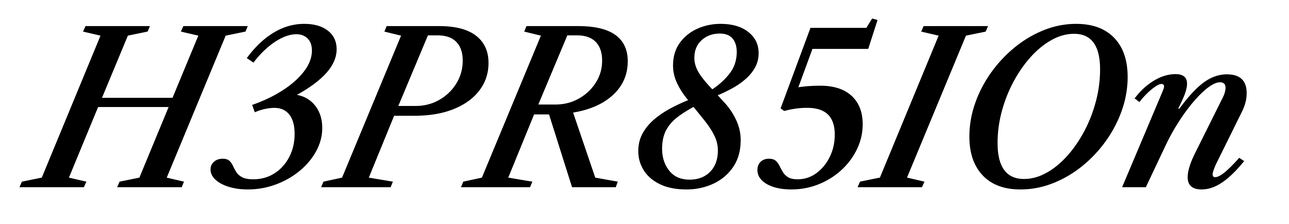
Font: LibreCaslonText-Italic_Medium_Italic